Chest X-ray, AP view. Patient: 70 years old, sex M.
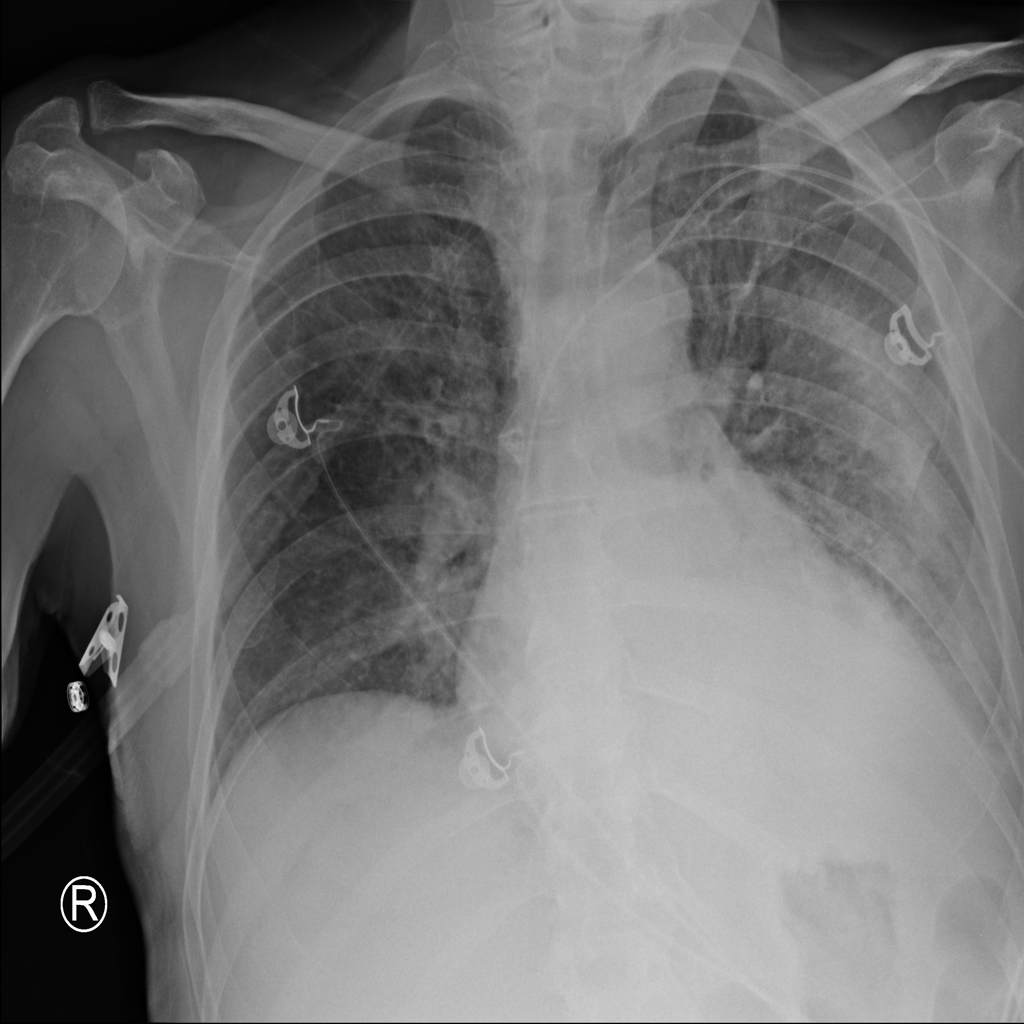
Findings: Consolidation, Effusion, Infiltration